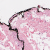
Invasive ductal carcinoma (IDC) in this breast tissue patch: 0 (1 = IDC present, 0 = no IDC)